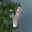
Label: 1